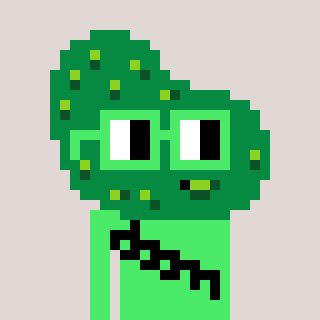
a pixel art character with square light green glasses, a pickle-shaped head and a teal-colored body on a warm background